Question: Trying to get following result when I hover

for markup below
'''
<ul>
<li><a href="#">Current Month</a></li>
<li><a href="#">Current Week</a></li>
<li><a href="#">Previous Month</a></li>
<li><a href="#">Previous Week</a></li>
<li><a href="#">Next Month</a></li>
<li><a href="#">Next Week</a></li>
<li><a href="#">Team Calendar</a></li>
<li><a href="#">Private Calendar</a></li>
<li><a href="#">Settings</a></li>
</ul>
'''
Can't figure out solution using CSS3 border-radius. Any suggestions?
# Update
Please don't post dotted lists. I need solution for arrowed list.
It's not same thing: when you use arrow, you need to set it as 'background-image' of 'li'.
There is another way, to set arrow as a bullet picture, but this time you have no way to control gap between arrow and link.
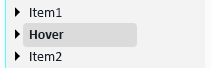
Answer: '''
li:hover {
background-color:#e4e4e4;
-webkit-border-radius: 5px;
-moz-border-radius: 5px;
border-radius: 5px;
}
'''
<URL>
If you want to use arrows instead, just use the ':before' pseudo element.
'''
ul {
list-style-type:none;
}
li {
padding:5px;
}
li:hover {
width:100px;
background-color:#e4e4e4;
-webkit-border-radius: 5px;
-moz-border-radius: 5px;
border-radius: 5px;
}
li:before {
content:"> ";
}
'''
<URL>
Just replace the '>' with your image.
To have the background only over the text, just add that style to the link instead of the 'li' then.
<URL>
To use an image instead, just use 'url()' after content
'''
li:before { content:url('http://www.nationalacademies.org/xpedio/groups/system/documents/webgraphics/na_right_arrow.gif') /* with class ModalCarrot ??*/
}
'''
<URL>